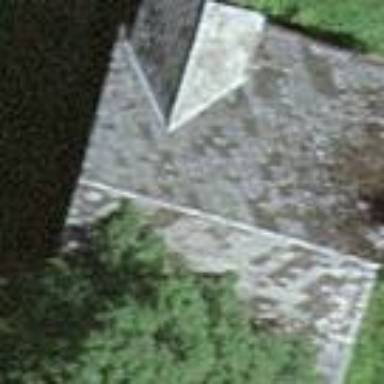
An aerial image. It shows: Barn.